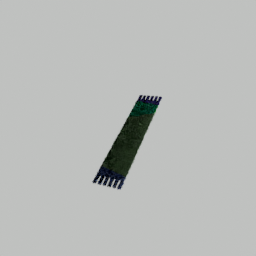
Label: people